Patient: sex M, age 35
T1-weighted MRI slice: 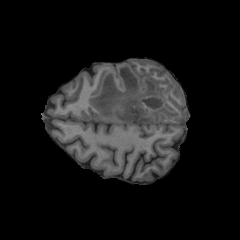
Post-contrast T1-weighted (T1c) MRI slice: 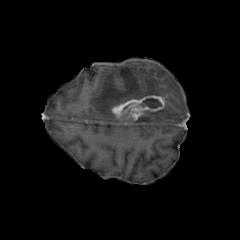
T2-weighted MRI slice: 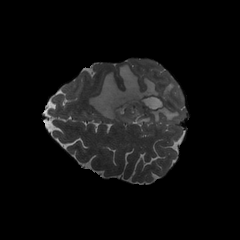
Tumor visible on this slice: yes
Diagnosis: Glioblastoma, IDH-wildtype
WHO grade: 4